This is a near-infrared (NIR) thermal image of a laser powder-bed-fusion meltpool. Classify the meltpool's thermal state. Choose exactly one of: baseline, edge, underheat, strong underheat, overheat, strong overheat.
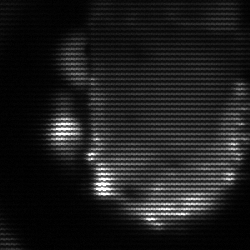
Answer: baseline